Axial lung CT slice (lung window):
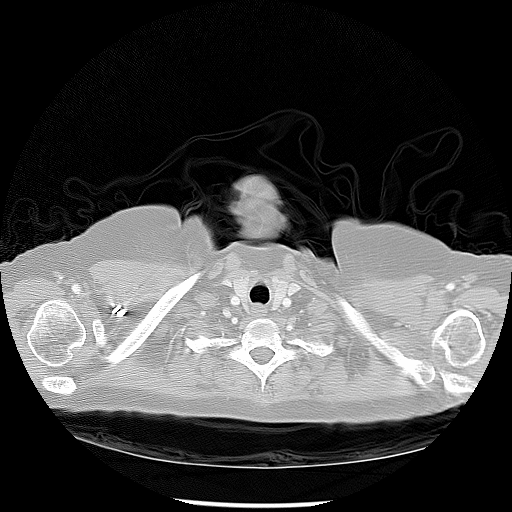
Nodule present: no